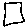
Label: square